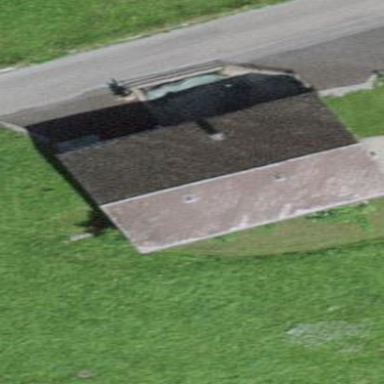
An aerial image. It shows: Farm auxiliary building.